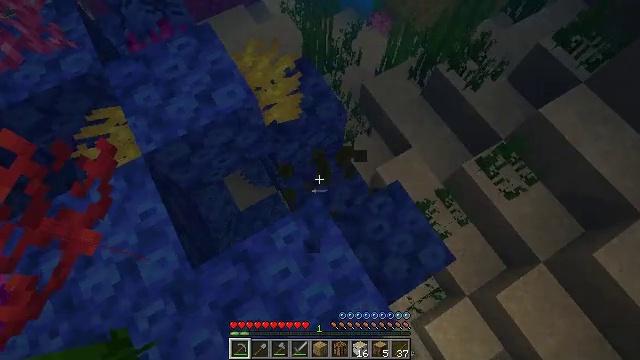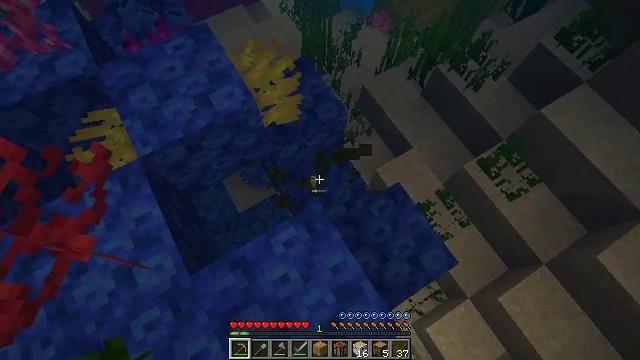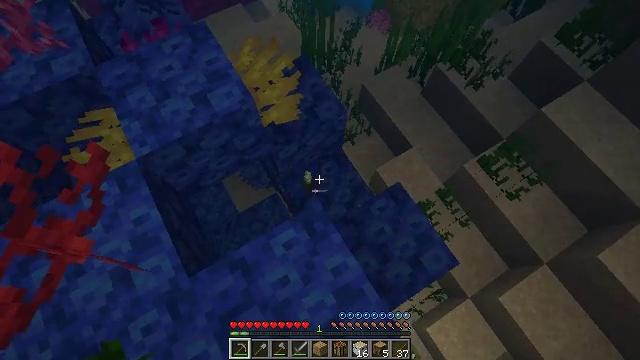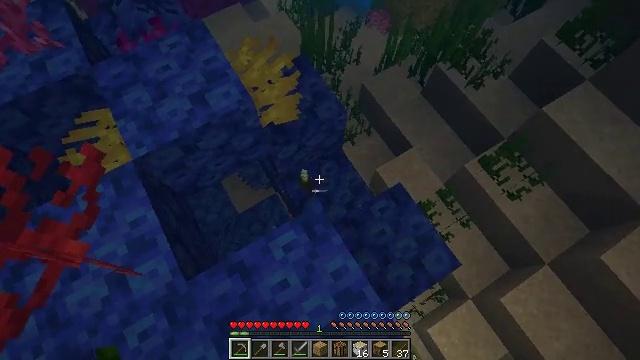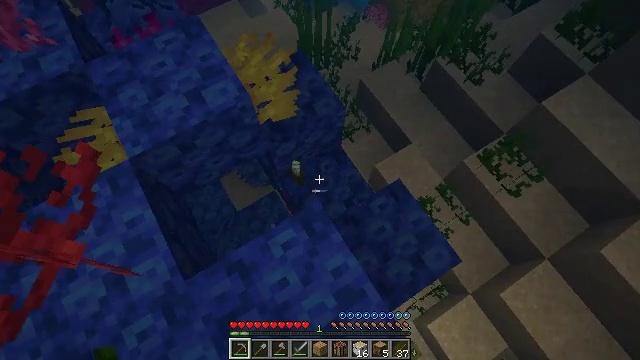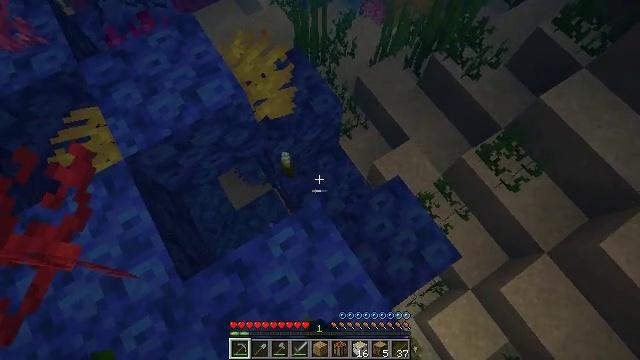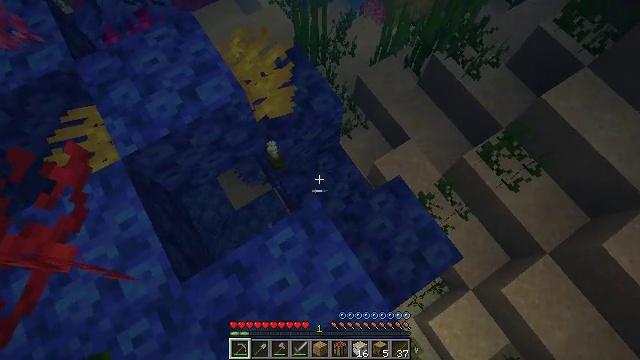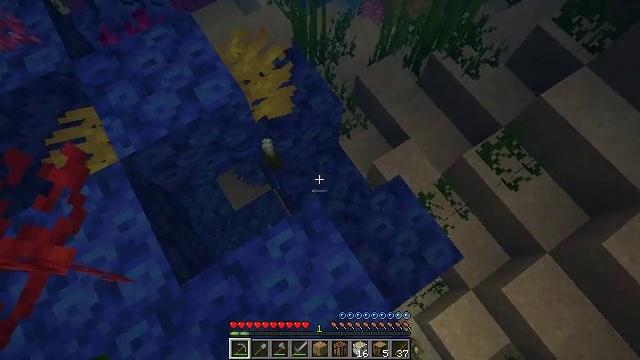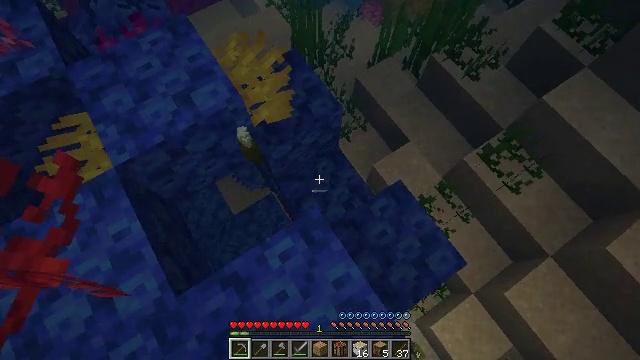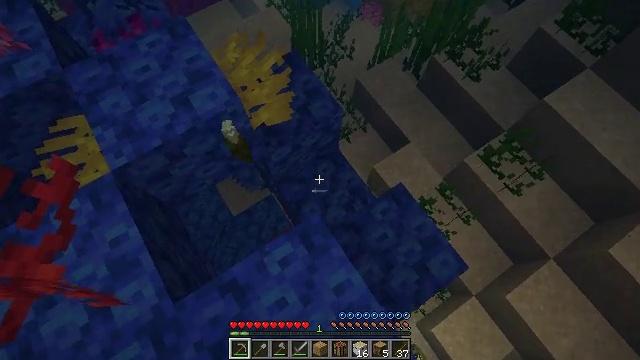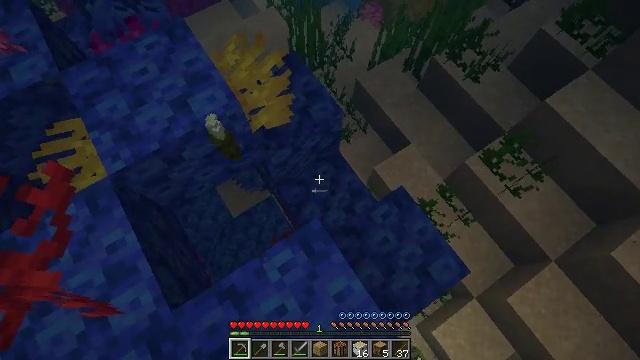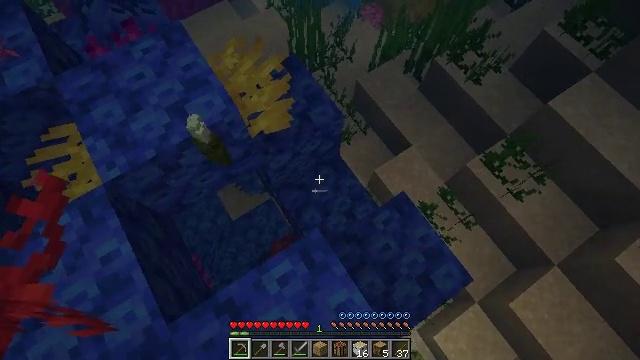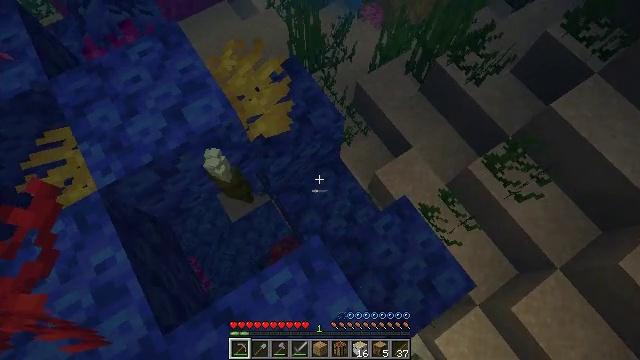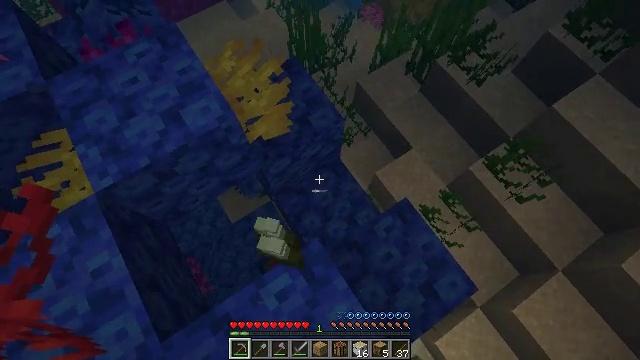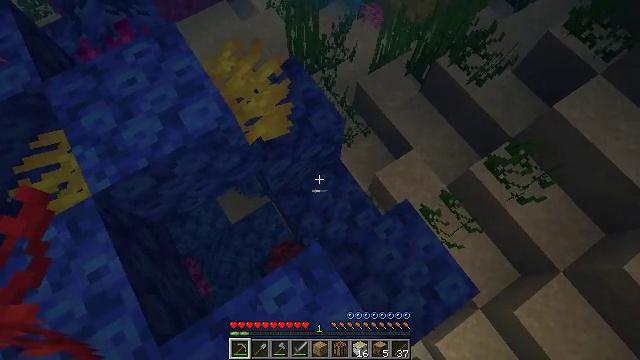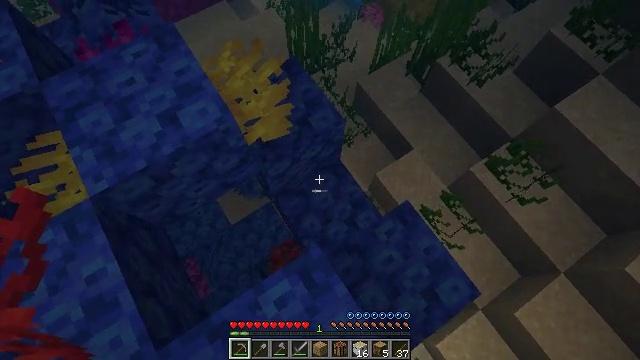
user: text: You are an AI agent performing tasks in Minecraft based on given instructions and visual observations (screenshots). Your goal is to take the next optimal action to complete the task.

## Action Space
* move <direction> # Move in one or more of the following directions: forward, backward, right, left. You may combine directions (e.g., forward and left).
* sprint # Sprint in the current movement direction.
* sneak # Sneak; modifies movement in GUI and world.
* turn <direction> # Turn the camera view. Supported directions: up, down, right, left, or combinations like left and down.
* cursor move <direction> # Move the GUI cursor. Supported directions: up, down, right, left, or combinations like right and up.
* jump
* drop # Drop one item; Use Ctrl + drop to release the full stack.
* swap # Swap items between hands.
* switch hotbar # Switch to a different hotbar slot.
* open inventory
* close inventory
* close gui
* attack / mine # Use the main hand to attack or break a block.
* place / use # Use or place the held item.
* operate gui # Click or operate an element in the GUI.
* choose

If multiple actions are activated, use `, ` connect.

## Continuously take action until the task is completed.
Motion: motion action
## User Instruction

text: Attack the fire coral block to gather it.
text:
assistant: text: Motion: attack / mine
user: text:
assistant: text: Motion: attack / mine
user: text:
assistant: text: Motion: attack / mine
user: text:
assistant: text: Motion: attack / mine
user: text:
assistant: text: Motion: attack / mine
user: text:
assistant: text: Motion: attack / mine
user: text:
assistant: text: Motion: move forward
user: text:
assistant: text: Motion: move forward
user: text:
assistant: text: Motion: move forward
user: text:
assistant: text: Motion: move forward
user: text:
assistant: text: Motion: no_op
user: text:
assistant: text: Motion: no_op
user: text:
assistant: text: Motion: no_op
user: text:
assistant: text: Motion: no_op
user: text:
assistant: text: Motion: no_op
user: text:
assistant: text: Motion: no_op
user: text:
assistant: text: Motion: no_op
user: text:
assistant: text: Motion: no_op
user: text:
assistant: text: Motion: no_op
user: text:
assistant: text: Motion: turn up
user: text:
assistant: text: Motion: turn right and up
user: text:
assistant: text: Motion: turn right and up, jump
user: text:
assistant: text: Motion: turn right and up, jump
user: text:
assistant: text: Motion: turn right and up, jump
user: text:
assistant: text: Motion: turn right and up, jump
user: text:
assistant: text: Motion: turn right and up, jump
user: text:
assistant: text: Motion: jump
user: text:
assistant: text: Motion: jump
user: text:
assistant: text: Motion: jump
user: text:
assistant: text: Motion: jump